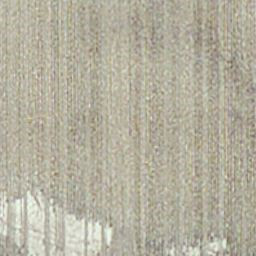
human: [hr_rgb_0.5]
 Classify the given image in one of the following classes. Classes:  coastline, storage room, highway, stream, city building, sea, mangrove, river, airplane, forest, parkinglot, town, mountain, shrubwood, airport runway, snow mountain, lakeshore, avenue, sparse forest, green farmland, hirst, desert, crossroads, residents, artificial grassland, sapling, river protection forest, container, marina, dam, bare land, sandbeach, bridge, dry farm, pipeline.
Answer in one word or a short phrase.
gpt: dry farm